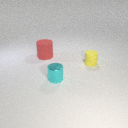
small yellow rubber cylinder to the right of large red rubber cylinder